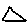
Label: triangle